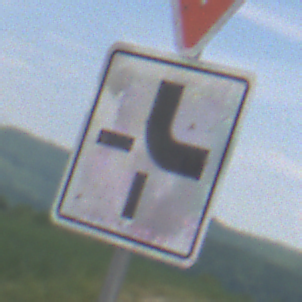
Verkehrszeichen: VerlaufVorfahrtsstrasse4
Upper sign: VorfahrtGewaehren
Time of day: Midday
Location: Outdoor (RoadRail)
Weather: PartlyCloudy
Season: NotSpecified
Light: Natural